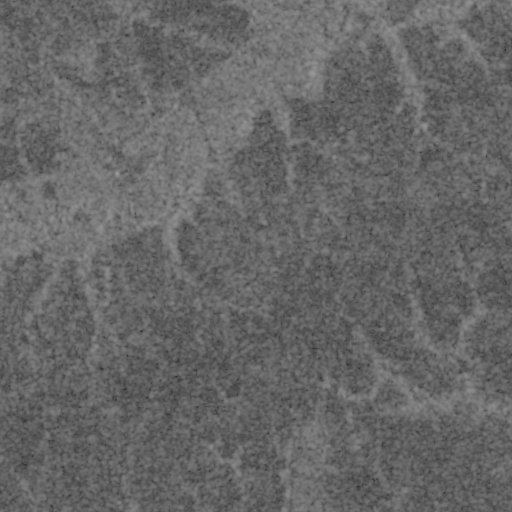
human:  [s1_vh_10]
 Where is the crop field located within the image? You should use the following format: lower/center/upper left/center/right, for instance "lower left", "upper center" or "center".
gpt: The crop field is located in the upper of the image.
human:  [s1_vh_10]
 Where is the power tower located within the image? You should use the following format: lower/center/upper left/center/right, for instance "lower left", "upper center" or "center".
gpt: The power tower is located in the upper of the image.
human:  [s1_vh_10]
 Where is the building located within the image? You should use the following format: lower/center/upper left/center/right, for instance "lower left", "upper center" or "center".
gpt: The building is located in the upper left of the image.
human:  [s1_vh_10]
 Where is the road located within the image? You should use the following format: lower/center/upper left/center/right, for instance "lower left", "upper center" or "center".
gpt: There is no road in the image.

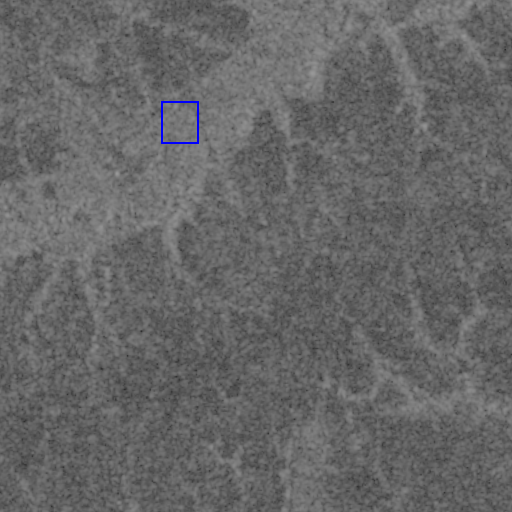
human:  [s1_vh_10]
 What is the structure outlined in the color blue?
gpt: The structure outlined in blue is a crop field.
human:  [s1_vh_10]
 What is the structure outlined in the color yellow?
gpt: There is no yellow outline.